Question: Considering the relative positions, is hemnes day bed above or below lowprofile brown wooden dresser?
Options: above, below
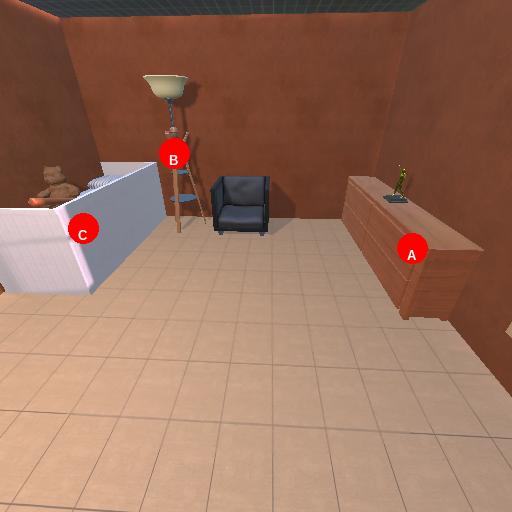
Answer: above